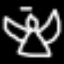
Label: angel